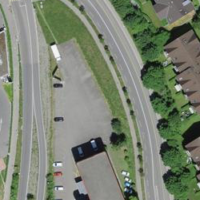
EUNIS habitat code: 54
Species observed at this site:
Melilotus albus